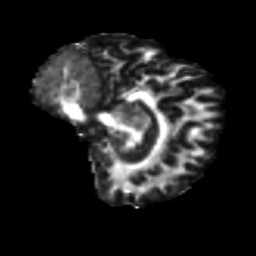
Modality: FA
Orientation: sagittal
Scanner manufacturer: siemens
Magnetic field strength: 3 T
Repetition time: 9.2 s
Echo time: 0.084 s